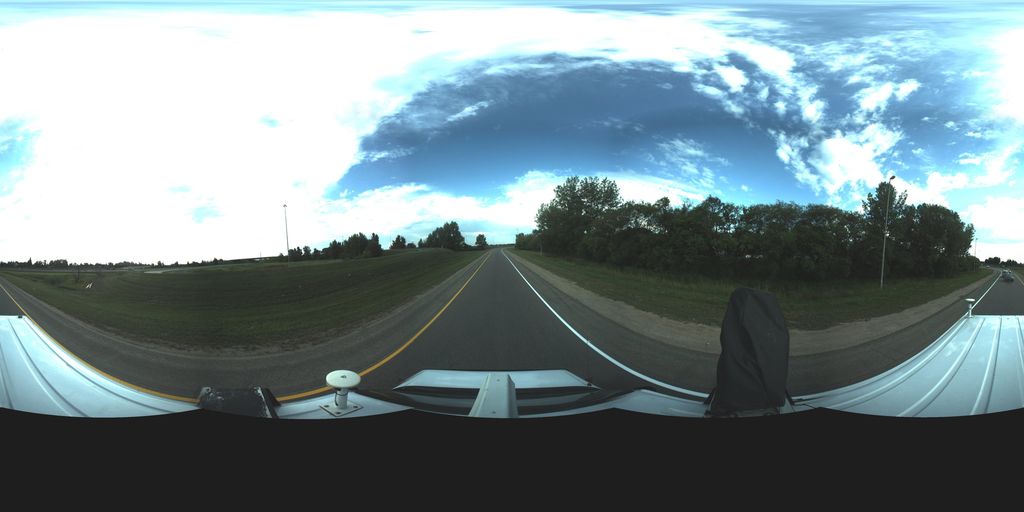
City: saskatoon